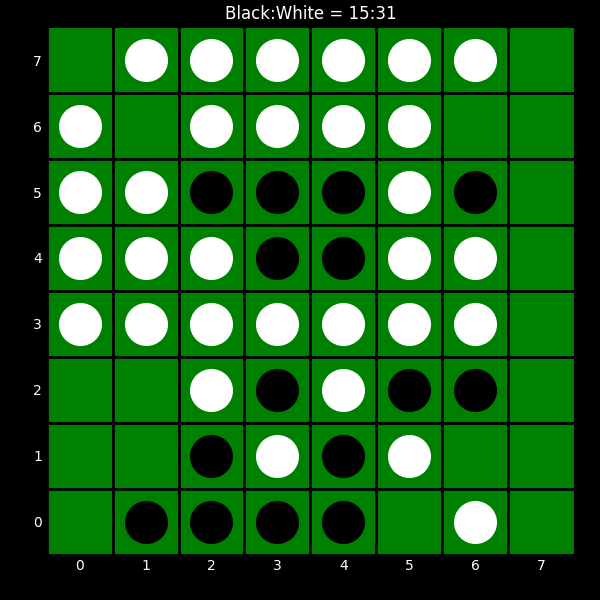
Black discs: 15
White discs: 31